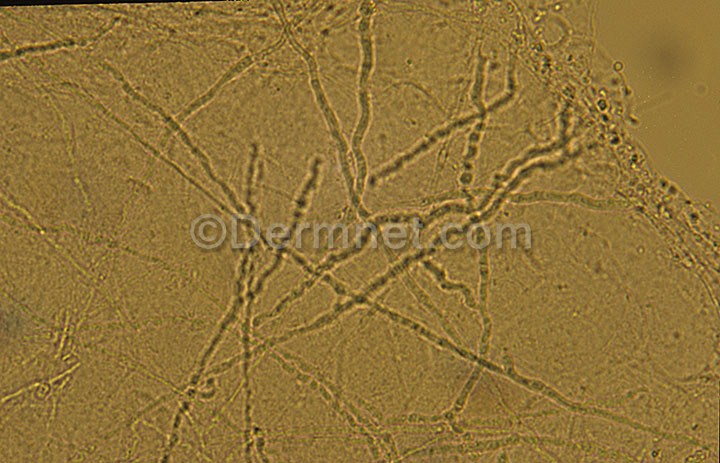
Disease: Tinea Ringworm Candidiasis and other Fungal Infections